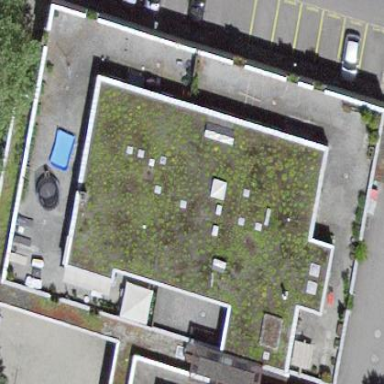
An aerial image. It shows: Building with flat roof.